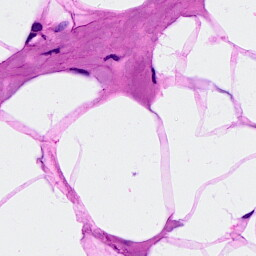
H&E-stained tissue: Breast